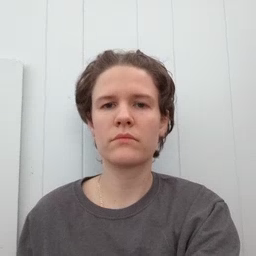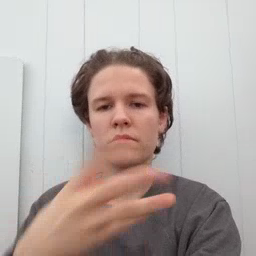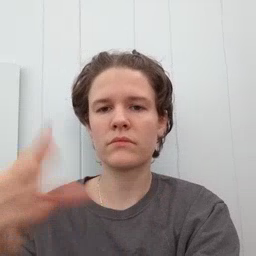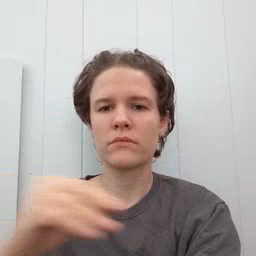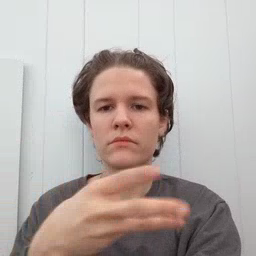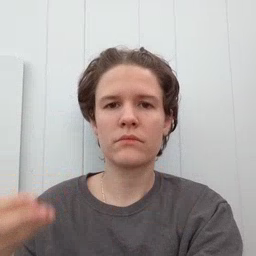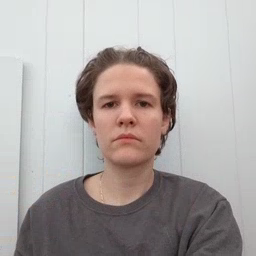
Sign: story